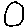
Label: circle